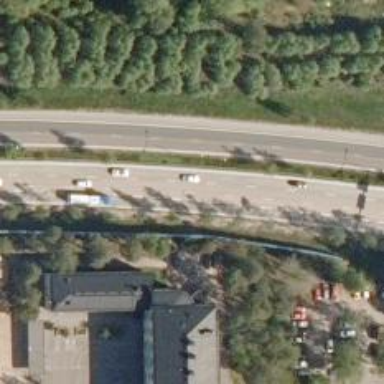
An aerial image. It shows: Asphalt motorway.